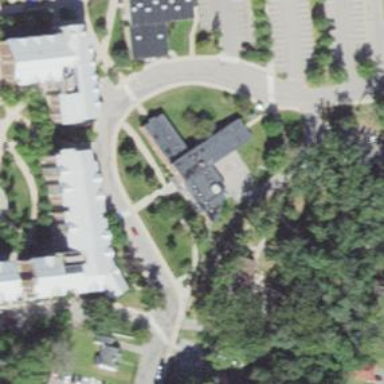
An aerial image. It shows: Dormitory building.